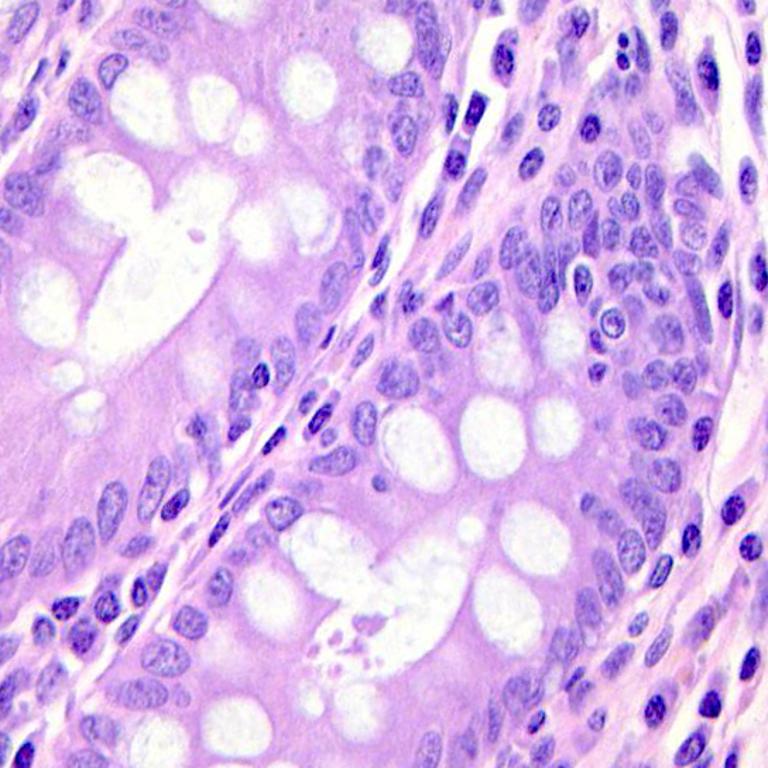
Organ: colon
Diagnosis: benign